Question: I am a very new newbie to Pandas and programming in general. I'm using Anaconda, if that matters.
I have the following on my hands:

The infamous Titanic survival dataset.
So, my idea was to search the dataframe, find the rows where in the "Name" column there would be a string "Mrs." AND at the same time the "age" would be a NaN (in which case the value in the "Age" column needs to be changed to 32). Also, finding "Miss"in the cell, values in two other columns are zeros.
My major problem is that I don't know how to tell Pandas to replace the value in the same row or delete the whole row.
'''
#I decided to collect the indexes of rows with the "Age" value == NaN to further use the
#indices to search through the "Names column."
list_of_NaNs = df[df['Age'].isnull()].index.tolist()
for name in df.Name:
if "Mrs." in name and name (list_of_NaNs):#if the string combination "Mrs."
#can be found within the cell...
df.loc['Age'] = 32.5 #need to change the value in the
#column IN THE SAME ROW
elif "Miss" in name and df.loc[Parch]>0: #how to make a
#reference to a value IN THE SAME ROW???
df.loc["Age"] = 5
elif df.SibSp ==0 and Parch ==0:
df.loc["Age"] = 32.5
else:
#mmm... how do I delete entire row so that it doesn't
#interfere with my future actions?
'''
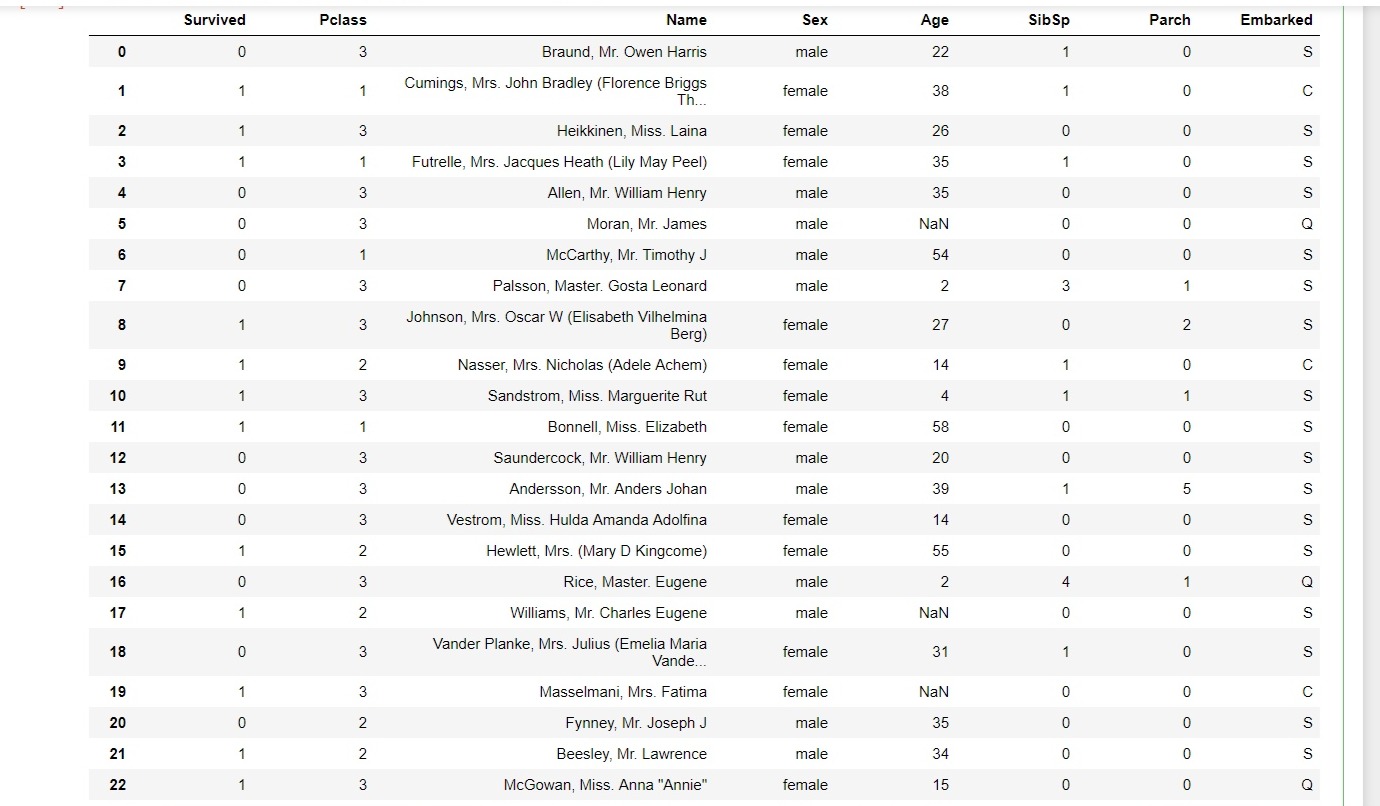
Answer: Here is how you can test if 'Miss' or 'Mrs.'is present in name columns:
'''
df.name.str.contains('Mrs')
'''
So following will give you the rows where 'Mrs' is in name and Age is NaN
'''
df[(df.name.str.contains('Mrs')) & (df.age.isna())]
'''
You can play with different cases and tasks from here on.
Hope this helps :)
And to drop rows with NaN in age column:
'''
df = df.drop(df[df.age.isna()].index)
'''